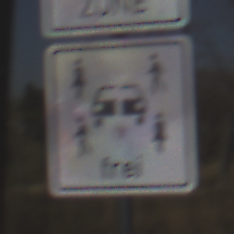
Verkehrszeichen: CarsharingfahrzeugeFrei
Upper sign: BeginnEingeschraenktesHalteverbotZone
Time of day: Midday
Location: Outdoor (Nature)
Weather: Clear
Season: NotSpecified
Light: Natural